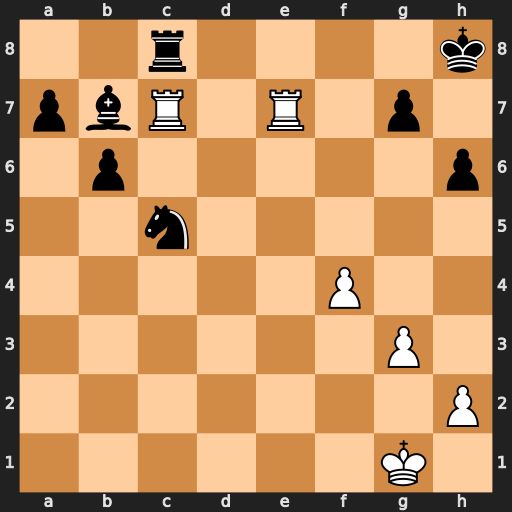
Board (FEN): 2r4k/pbR1R1p1/1p5p/2n5/5P2/6P1/7P/6K1
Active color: w
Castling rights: -
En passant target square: -
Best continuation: Rxc8+ Bxc8 Re8+ Kh7 Rxc8